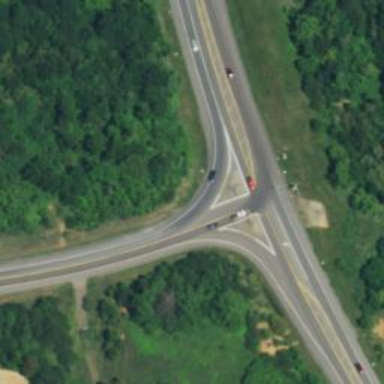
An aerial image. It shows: Primary link highway.